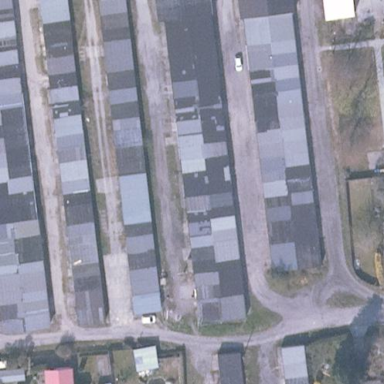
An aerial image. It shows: Group of garages.